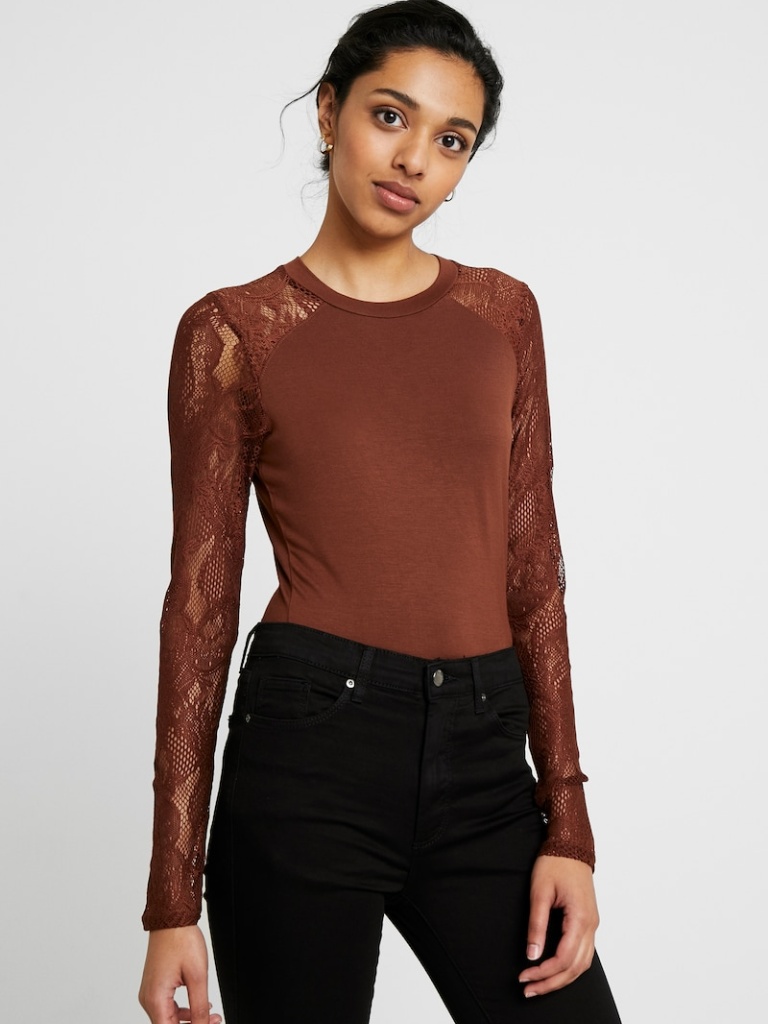
jersey tight a long-sleeved with the sleeves down hip length Fully Tucked in crew blouse